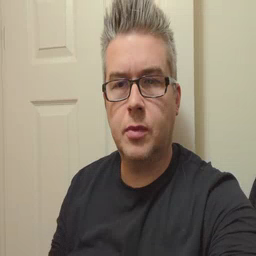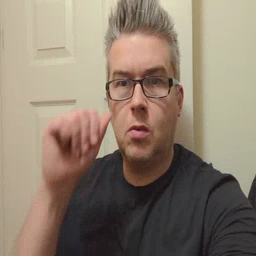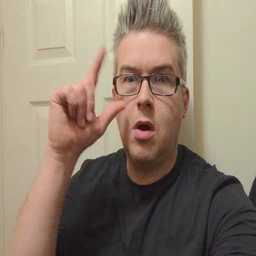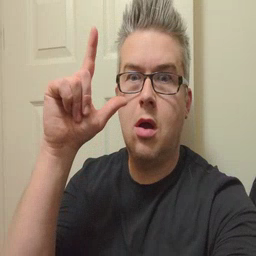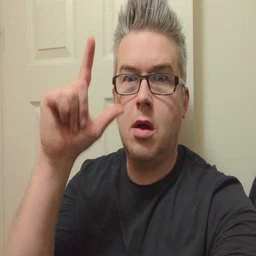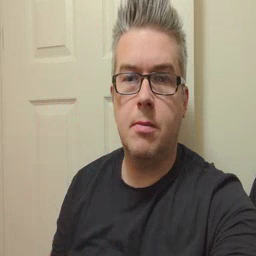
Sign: awake